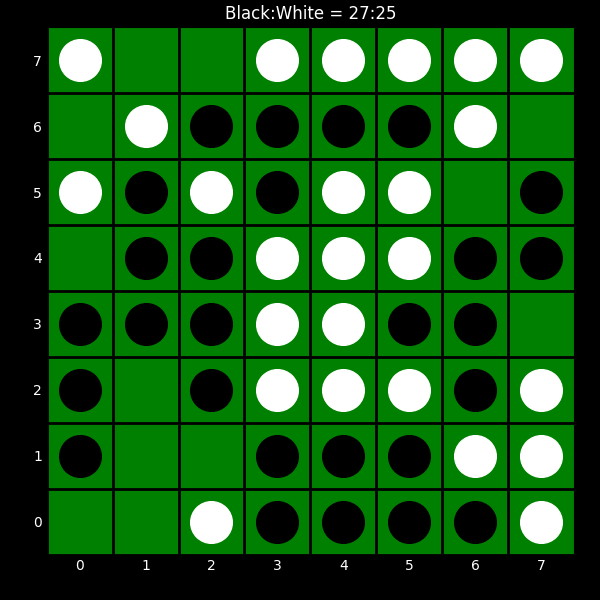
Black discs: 27
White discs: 25